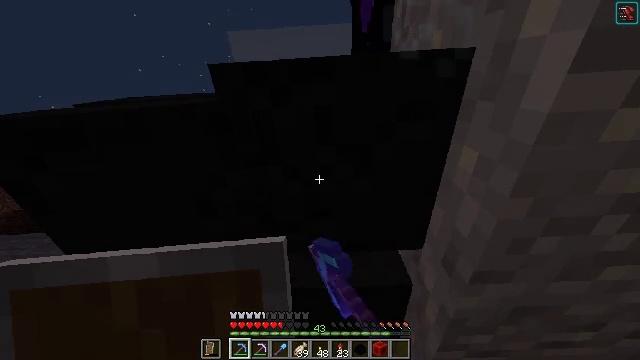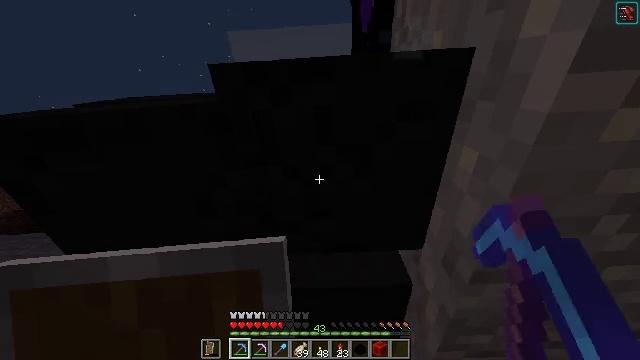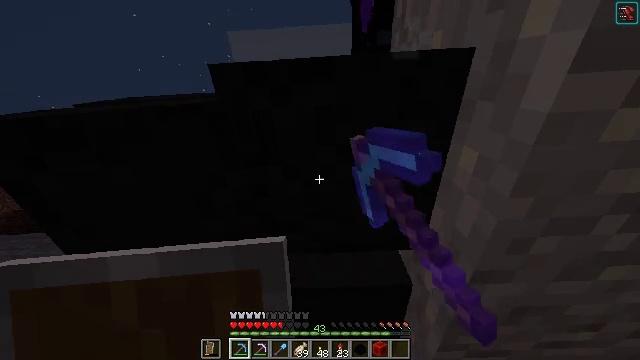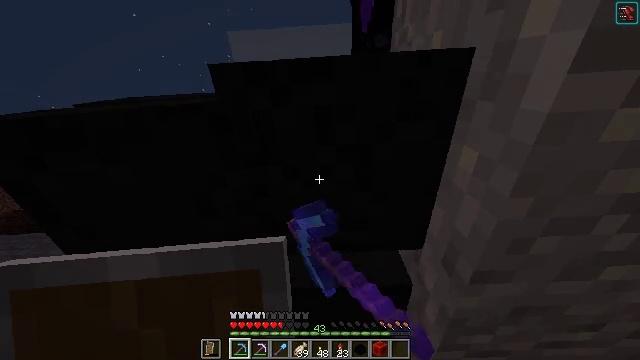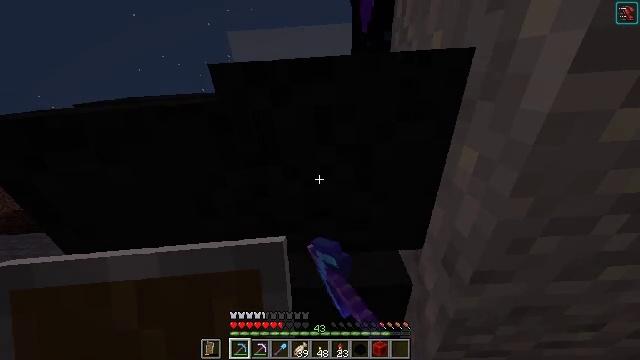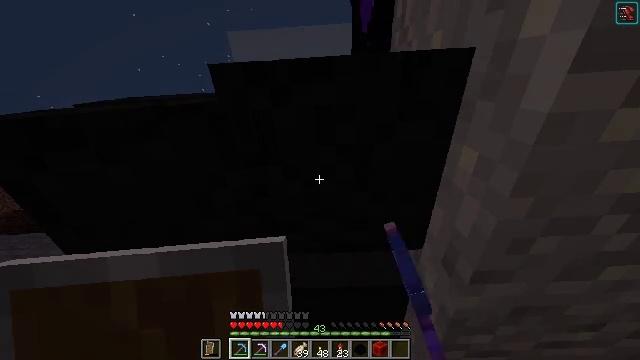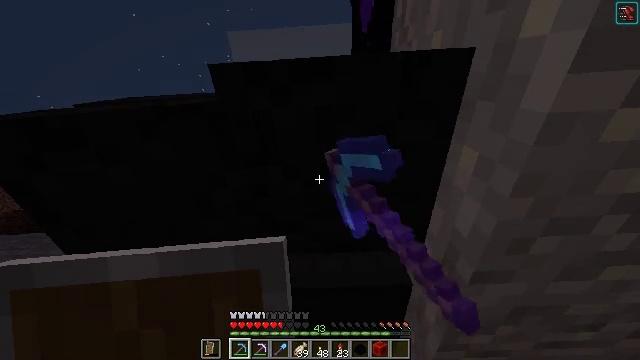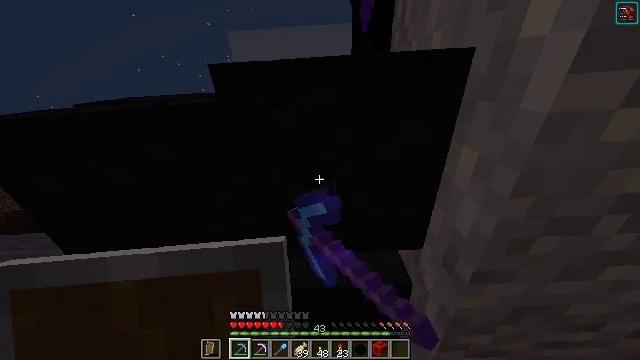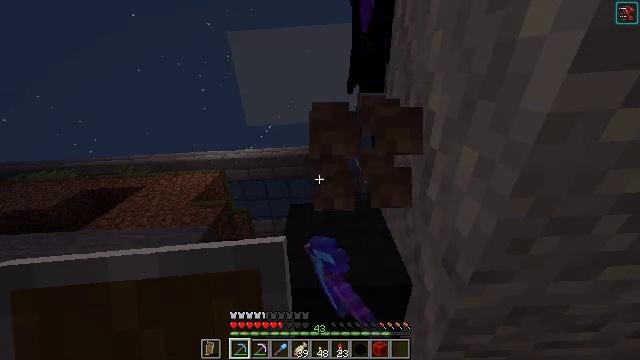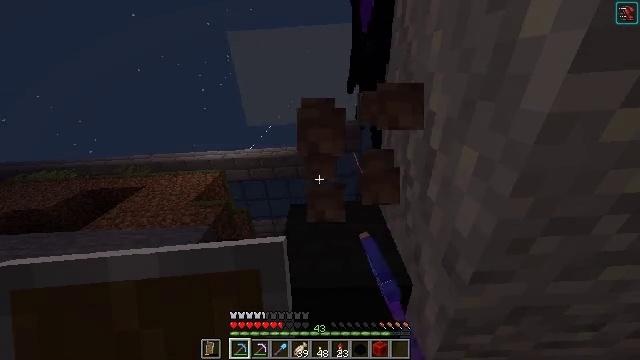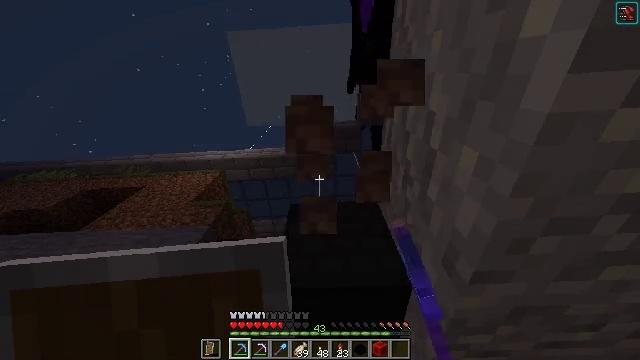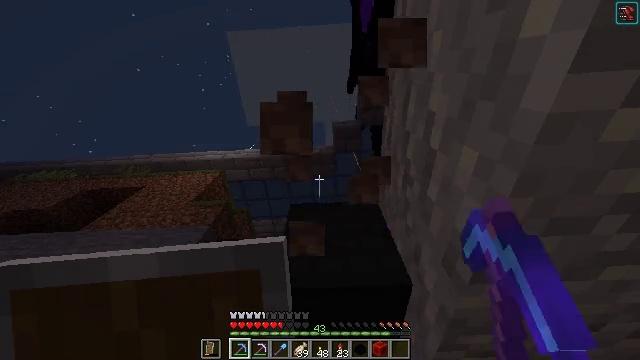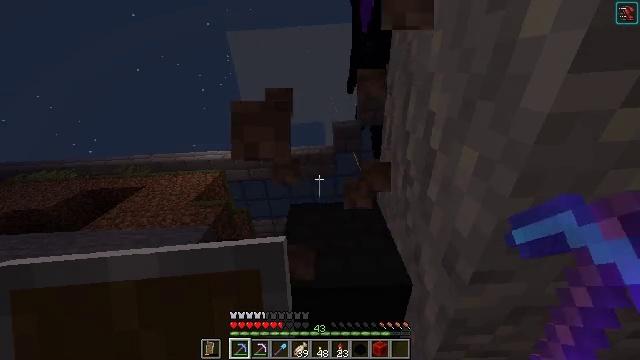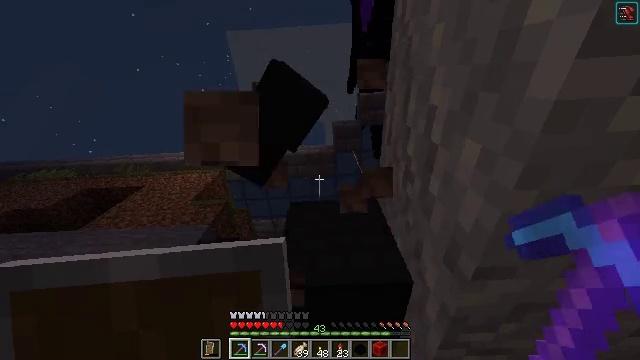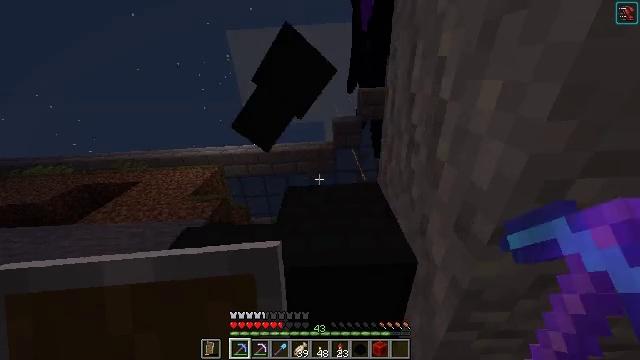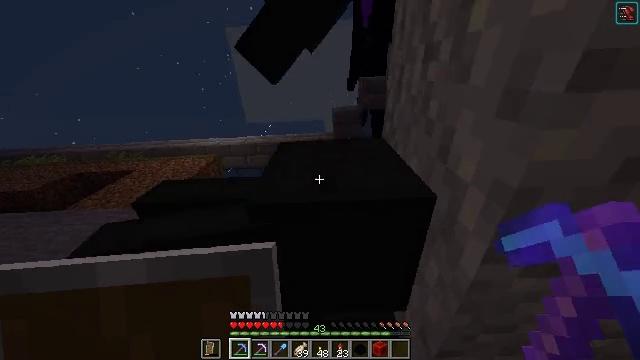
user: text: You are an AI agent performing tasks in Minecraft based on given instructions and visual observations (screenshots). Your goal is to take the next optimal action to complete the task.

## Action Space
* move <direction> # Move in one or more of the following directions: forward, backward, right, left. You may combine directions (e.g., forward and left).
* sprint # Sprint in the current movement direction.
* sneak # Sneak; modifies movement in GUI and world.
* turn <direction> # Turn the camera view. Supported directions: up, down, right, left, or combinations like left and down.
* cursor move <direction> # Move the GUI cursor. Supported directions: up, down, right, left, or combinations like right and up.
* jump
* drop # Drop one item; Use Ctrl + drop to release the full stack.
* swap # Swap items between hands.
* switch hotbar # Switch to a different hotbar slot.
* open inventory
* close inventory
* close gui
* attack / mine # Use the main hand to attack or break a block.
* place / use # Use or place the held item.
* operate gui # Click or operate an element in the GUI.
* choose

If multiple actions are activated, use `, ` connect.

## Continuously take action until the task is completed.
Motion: motion action
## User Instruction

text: Break the dragon head mounted on the wall.
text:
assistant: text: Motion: attack / mine
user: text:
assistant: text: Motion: attack / mine
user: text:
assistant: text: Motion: attack / mine
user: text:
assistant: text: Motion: attack / mine
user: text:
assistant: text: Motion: attack / mine
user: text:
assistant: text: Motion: attack / mine
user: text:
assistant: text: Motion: attack / mine
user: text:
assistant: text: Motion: attack / mine
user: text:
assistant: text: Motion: attack / mine
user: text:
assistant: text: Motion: attack / mine
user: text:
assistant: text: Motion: attack / mine
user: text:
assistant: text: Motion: attack / mine
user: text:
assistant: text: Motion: move forward, attack / mine
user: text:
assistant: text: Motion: move forward, attack / mine
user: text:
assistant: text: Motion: move forward, attack / mine
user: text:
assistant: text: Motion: move forward, attack / mine
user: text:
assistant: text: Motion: attack / mine
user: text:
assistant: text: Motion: attack / mine
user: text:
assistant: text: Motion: attack / mine
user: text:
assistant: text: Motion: attack / mine
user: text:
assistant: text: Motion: attack / mine
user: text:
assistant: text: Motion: attack / mine
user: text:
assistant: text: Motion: attack / mine
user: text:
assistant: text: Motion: attack / mine
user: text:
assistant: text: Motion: attack / mine
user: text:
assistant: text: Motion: attack / mine
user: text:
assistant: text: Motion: turn up, attack / mine
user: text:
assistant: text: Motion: turn up, attack / mine
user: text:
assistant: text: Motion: turn up, attack / mine
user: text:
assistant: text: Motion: attack / mine